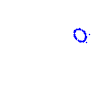
Particle: kaon